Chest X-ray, PA view. Patient: 35 years old, sex M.
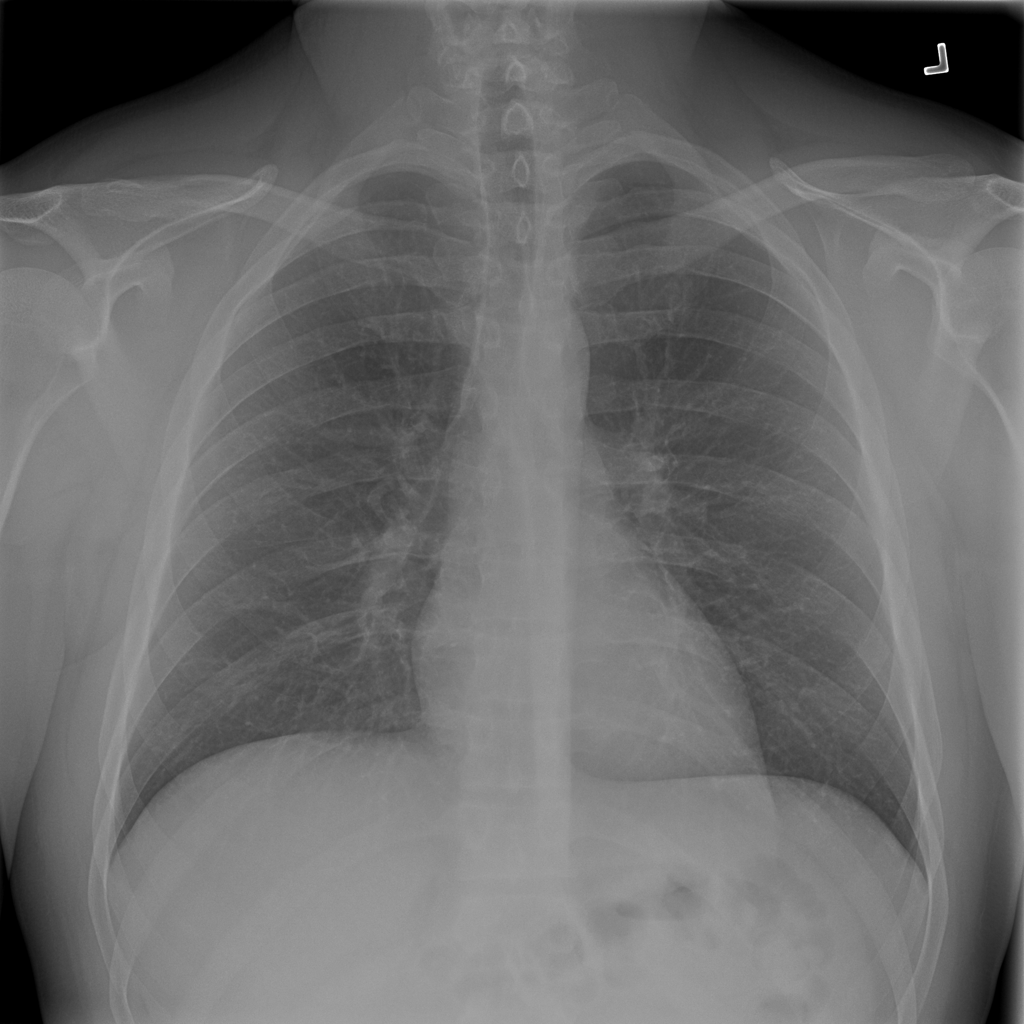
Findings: No Finding